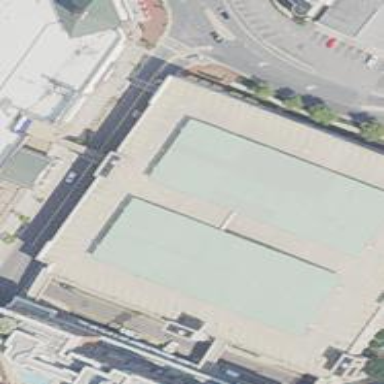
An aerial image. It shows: Paved multi-storey parking garage.